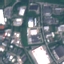
Land use / land cover class: Industrial